Field crop: tomato
Growth stage: 2
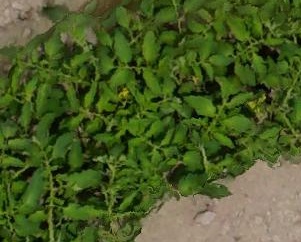
Species: tomato